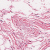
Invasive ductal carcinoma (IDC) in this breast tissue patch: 0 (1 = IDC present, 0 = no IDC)